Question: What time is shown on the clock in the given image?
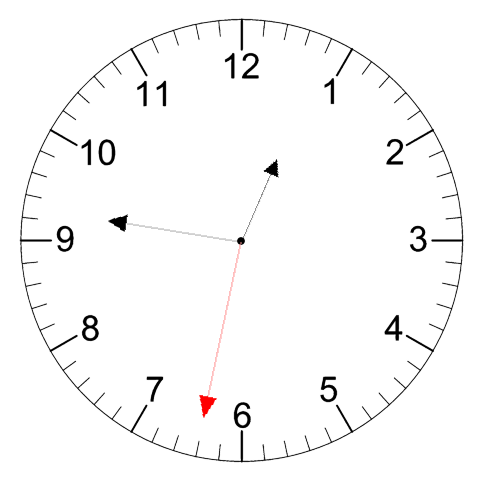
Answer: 12:46:32